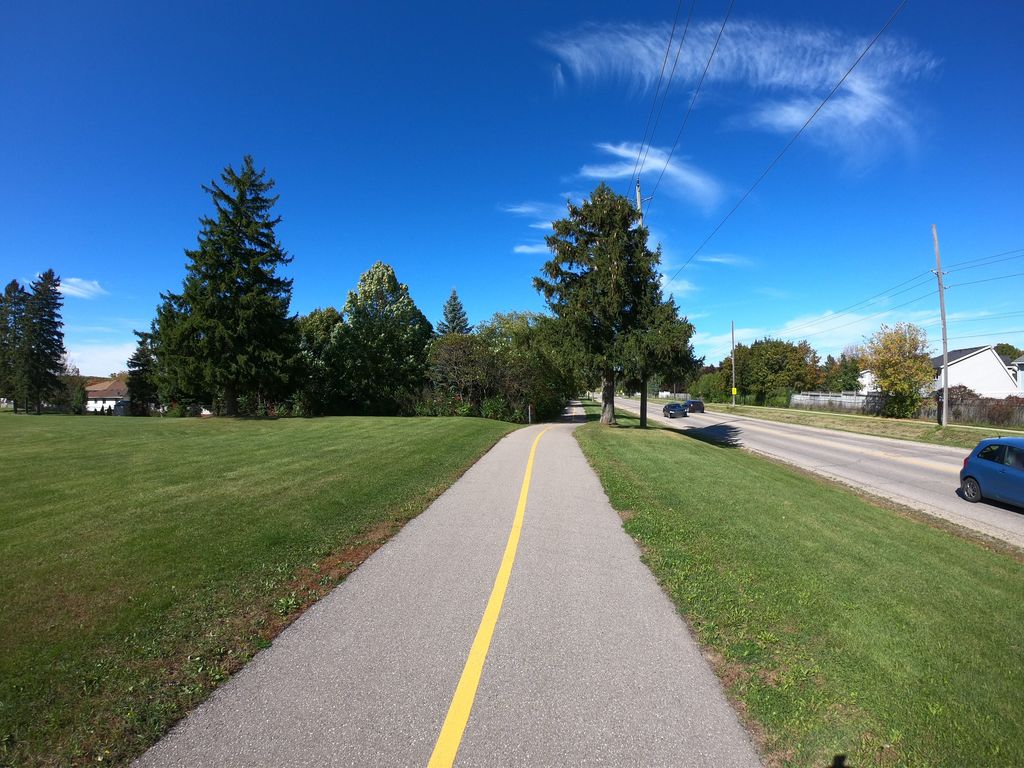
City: kitchener-waterloo